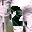
Label: 2